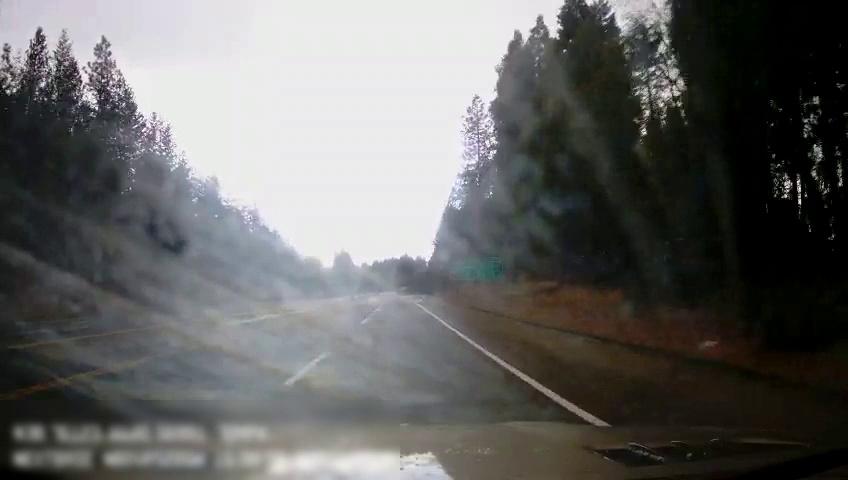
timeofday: Day
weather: Cloudy
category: Drivable Space
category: Lanes | Current Lane
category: Lanes | Current Lane
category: Lanes | Alternate Lane
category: Traffic | Signs